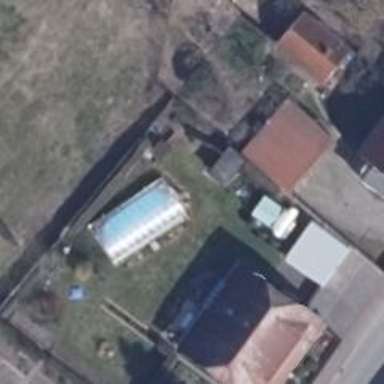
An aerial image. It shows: Swimming pool located in leisure land.